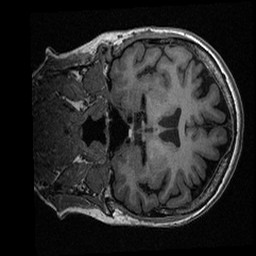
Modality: T1w
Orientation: coronal
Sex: female
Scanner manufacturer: ge
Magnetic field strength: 3 T
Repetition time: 0.0064 s
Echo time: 0.00281 s